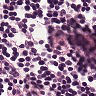
Metastatic tissue present: no